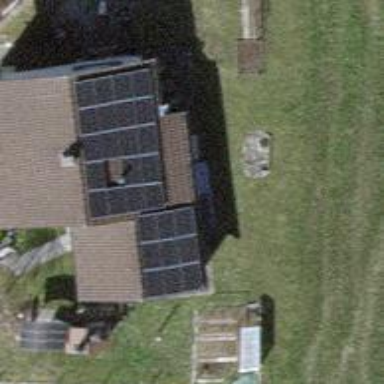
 consisting of solar photovoltaic panels."